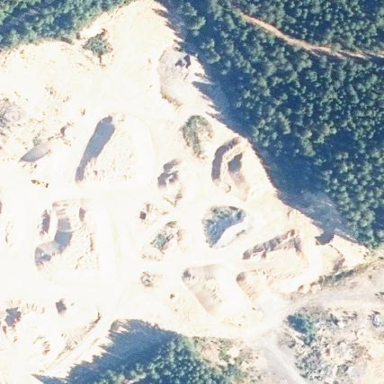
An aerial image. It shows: Quarry with gravel as the main resource.